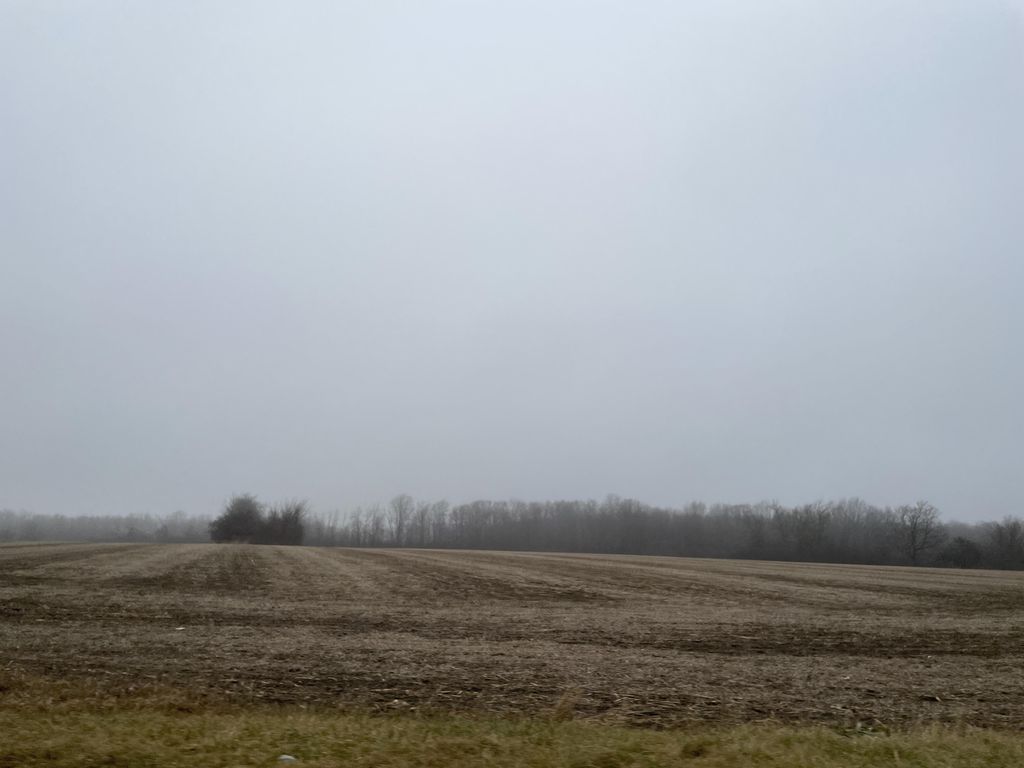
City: kitchener-waterloo